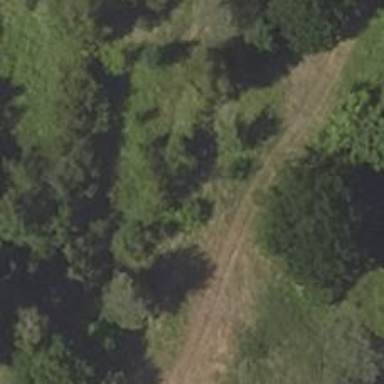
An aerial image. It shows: Abandoned railway.